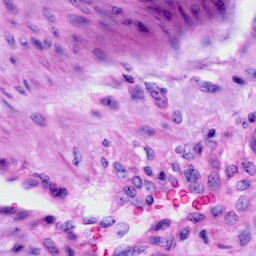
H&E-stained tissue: Cervix